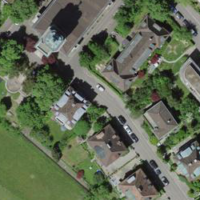
EUNIS habitat code: 54
Species observed at this site:
Allium ursinum
Trifolium pratense
Lysimachia punctata
Primula vulgaris